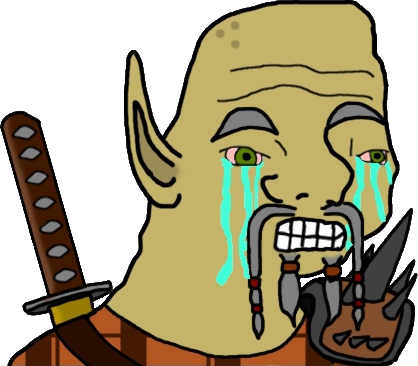
Label: 5_Zoomer